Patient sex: F
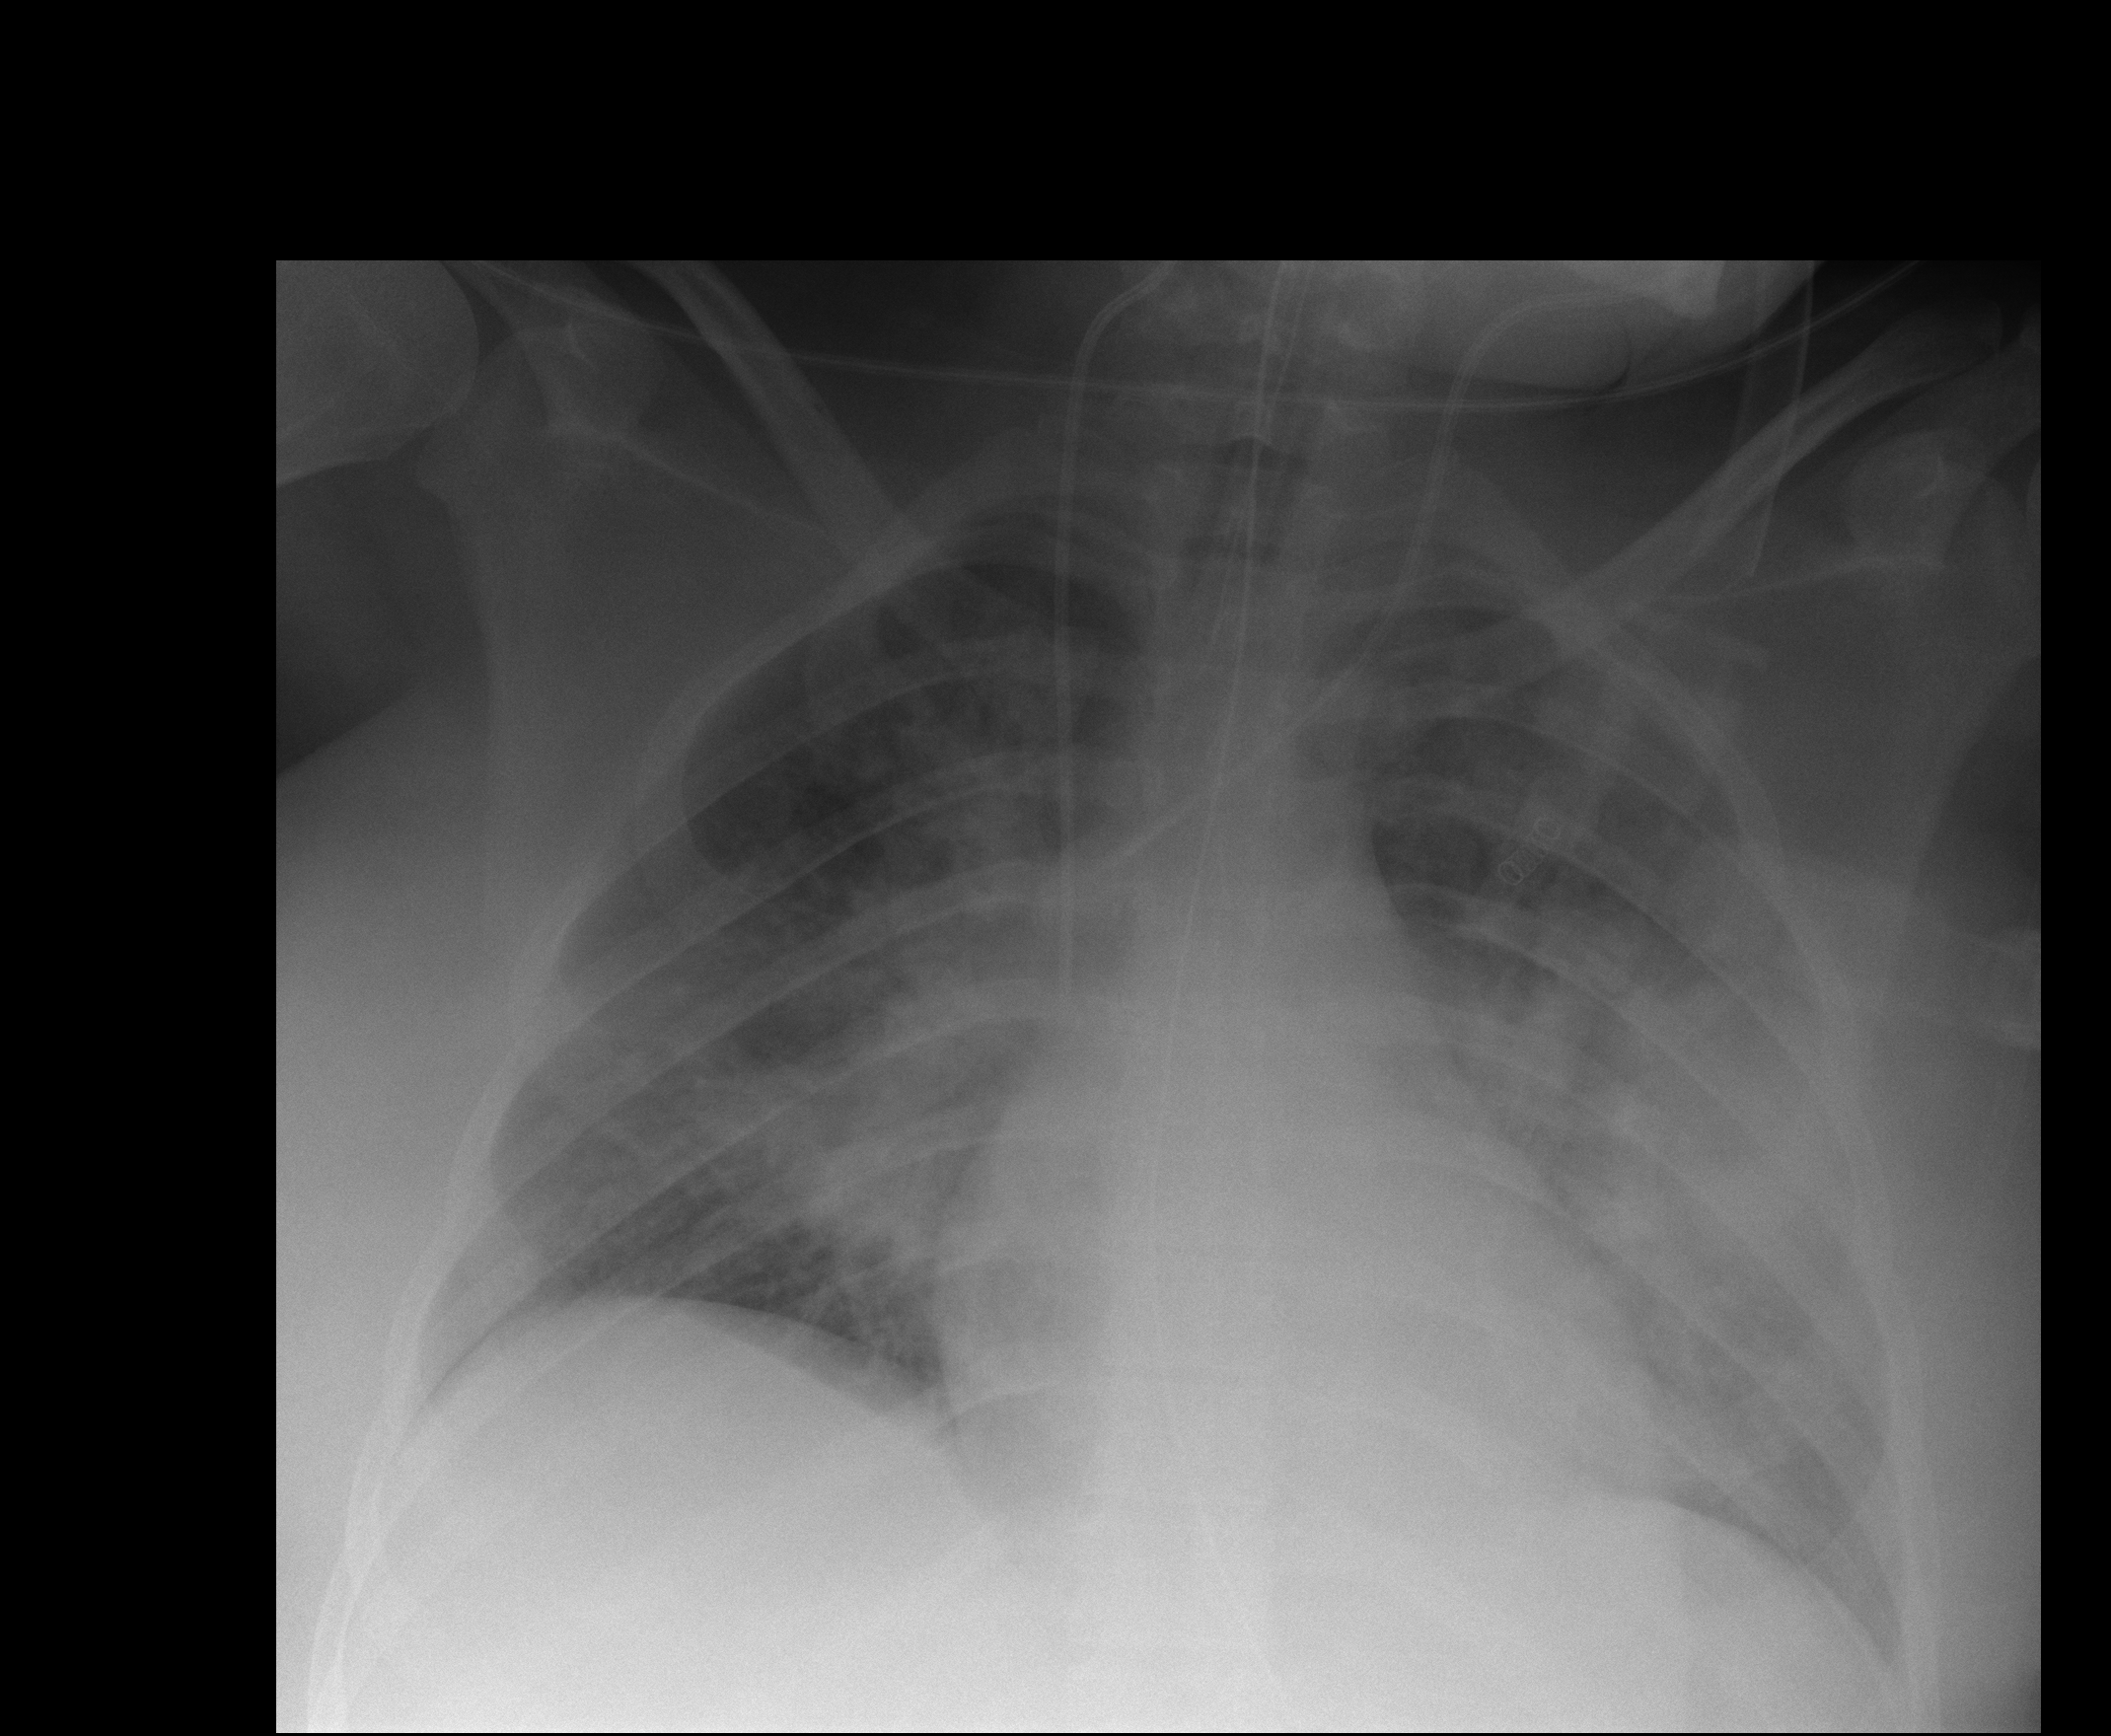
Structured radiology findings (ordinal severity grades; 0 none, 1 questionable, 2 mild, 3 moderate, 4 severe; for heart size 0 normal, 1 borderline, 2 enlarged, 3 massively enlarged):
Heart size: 0
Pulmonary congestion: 0
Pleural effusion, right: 0
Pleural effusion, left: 0
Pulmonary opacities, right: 2
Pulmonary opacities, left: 3
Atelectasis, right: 0
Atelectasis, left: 0